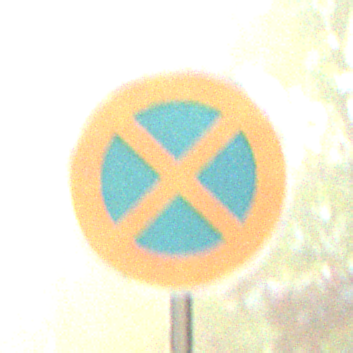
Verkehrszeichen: AbsolutesHalteverbot
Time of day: SunriseSunset
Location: Outdoor (Suburban)
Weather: Clear
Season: NotSpecified
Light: Natural